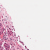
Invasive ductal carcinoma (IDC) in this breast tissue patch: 1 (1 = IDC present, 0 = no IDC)